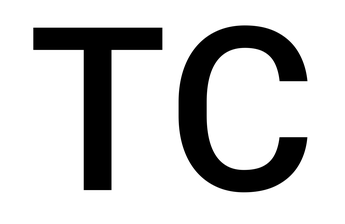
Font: Roboto_Medium